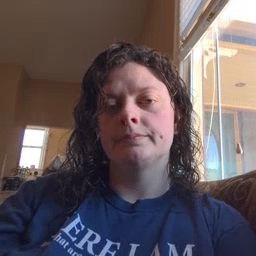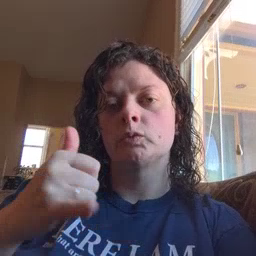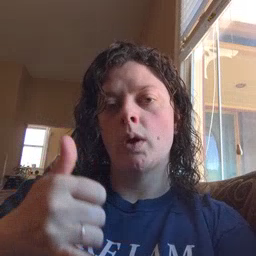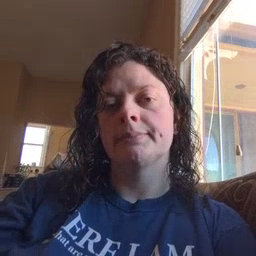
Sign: toy